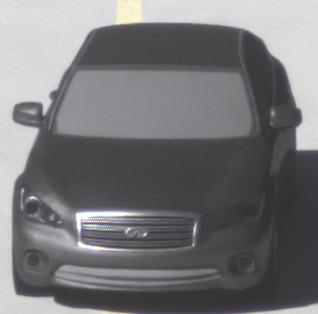
Make: Infiniti
Model: M 37
Detailed model: M (Y51)
Model produced from: 2010/10
Model produced until: 2013/11
Doors: 4
Color: gray
Road condition: dry road
Daytime: morning or afternoon
Contrast: medium contrast